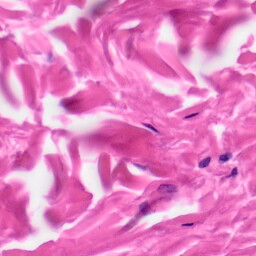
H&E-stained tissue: Skin